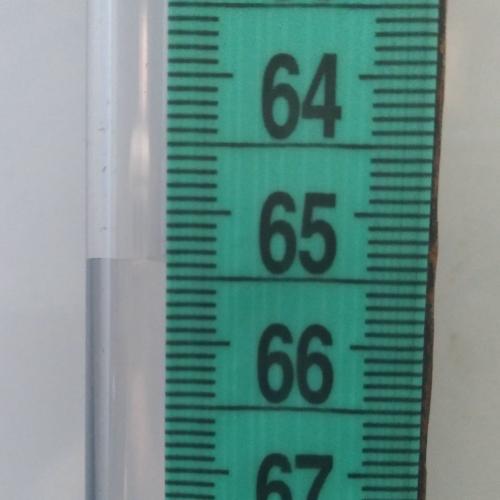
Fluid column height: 65.4 cm